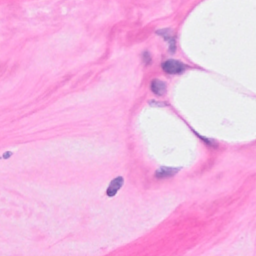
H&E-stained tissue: Breast